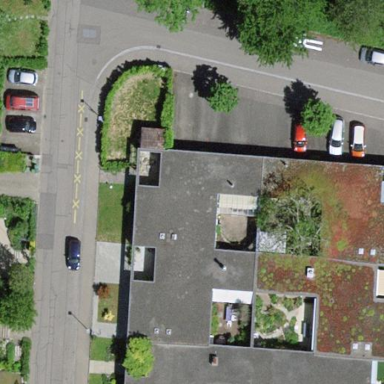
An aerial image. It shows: Building.